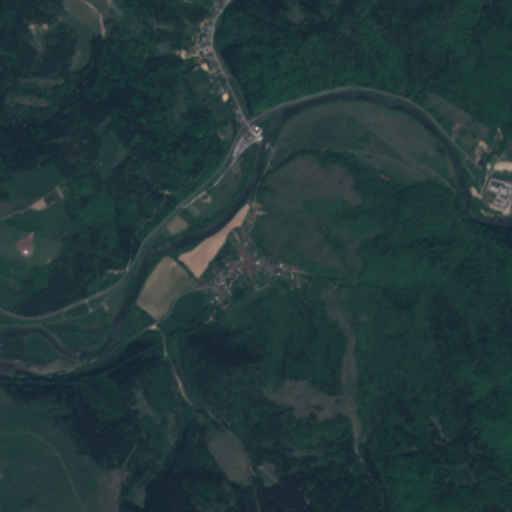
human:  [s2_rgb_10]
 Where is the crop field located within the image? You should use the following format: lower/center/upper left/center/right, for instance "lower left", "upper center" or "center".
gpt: The crop field is located in the upper right of the image.
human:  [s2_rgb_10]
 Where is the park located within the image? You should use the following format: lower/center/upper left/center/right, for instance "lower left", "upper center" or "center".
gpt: The park is located in the center of the image.
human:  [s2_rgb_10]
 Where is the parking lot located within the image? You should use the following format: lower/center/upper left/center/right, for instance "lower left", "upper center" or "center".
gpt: The parking lot is located in the upper center of the image.
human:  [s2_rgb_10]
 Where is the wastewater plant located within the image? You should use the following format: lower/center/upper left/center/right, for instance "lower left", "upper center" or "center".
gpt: The wastewater plant is located in the center right of the image.
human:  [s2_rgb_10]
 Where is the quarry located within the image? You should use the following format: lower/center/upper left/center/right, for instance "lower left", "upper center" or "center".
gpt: There is no quarry in the image.